Question: I have a list of data as shown below. I am trying to count how many occurences there are of each unique value.
But some of these values are error values, such as '#N/A'. Is there a formula that can count both regular values and error values?
This one (entered as an array formula) can count the 'a''s and other regular values:
'''
=SUM(--IFERROR($A$2:$A$14=C2,FALSE))
'''
But if I copy it down, obviously it doesn't work for the error value totals, because it ignores the errors using 'IFERROR'.
I know I can count the '#N/A''s using this:
'''
=SUM(--ISNA($A$2:$A$14))
'''
but it's a different formula entirely; I can't just drag-copy it down the column.
I'm looking for a formula that can accommodate both without "changing the source code".
'COUNTIF' does count them properly, but I don't think I can use it, as this is only meant to be a piece of a larger array formula.

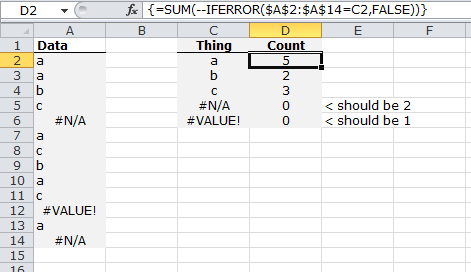
Answer: If you not able using 'COUNTIF', try following formula in 'D2'
'''
{=SUM(IFERROR($A$2:$A$14=C2,FALSE)+IFERROR(ERROR.TYPE($A$2:$A$14)=ERROR.TYPE(C2),FALSE))}
'''